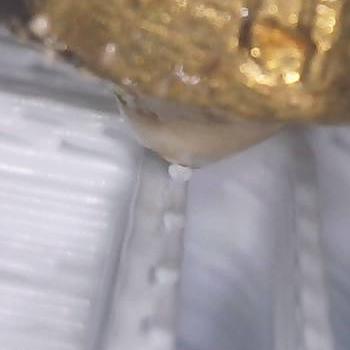
Flow rate: 33%